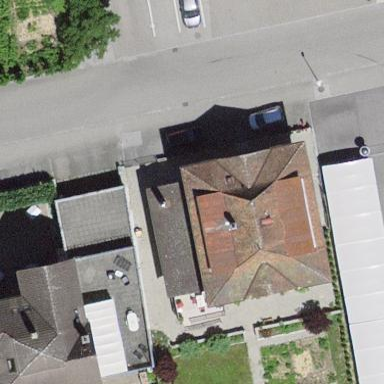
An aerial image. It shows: Residential building.